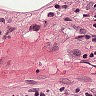
Metastatic tissue present: no